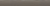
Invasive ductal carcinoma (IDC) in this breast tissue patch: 0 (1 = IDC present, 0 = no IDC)